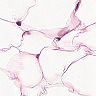
Metastatic tissue present: no